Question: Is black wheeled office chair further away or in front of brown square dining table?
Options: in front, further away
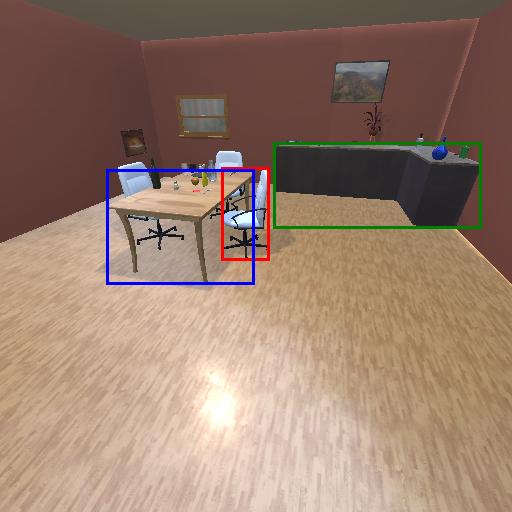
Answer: in front